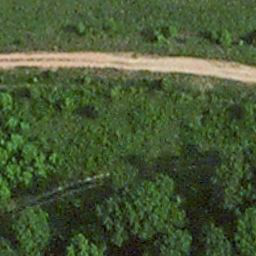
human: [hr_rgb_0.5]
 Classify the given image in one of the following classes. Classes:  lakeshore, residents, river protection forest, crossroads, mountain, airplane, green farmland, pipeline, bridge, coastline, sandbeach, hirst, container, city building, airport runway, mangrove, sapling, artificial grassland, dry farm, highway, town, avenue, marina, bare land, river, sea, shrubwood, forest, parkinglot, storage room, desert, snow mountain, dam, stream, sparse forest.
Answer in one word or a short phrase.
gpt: avenue